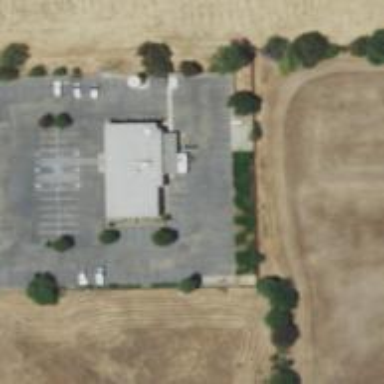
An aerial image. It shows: Veterinary facility.